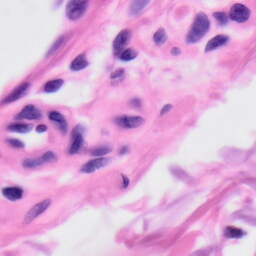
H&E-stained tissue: Skin